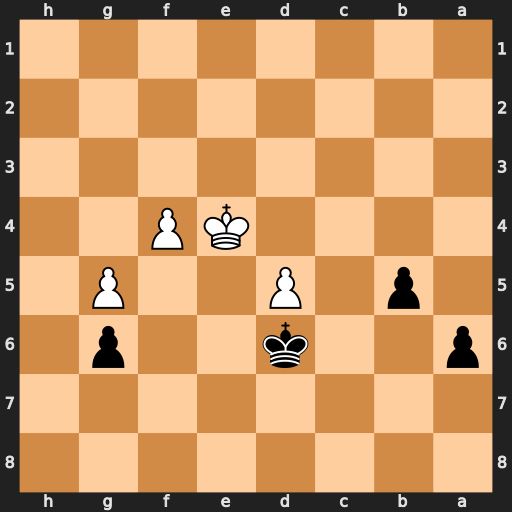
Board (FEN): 8/8/p2k2p1/1p1P2P1/4KP2/8/8/8
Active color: b
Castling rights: -
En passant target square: -
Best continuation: b4 f5 gxf5+ Kd4 b3 g6 b2